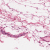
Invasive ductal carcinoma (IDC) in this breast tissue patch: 0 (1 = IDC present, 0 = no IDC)